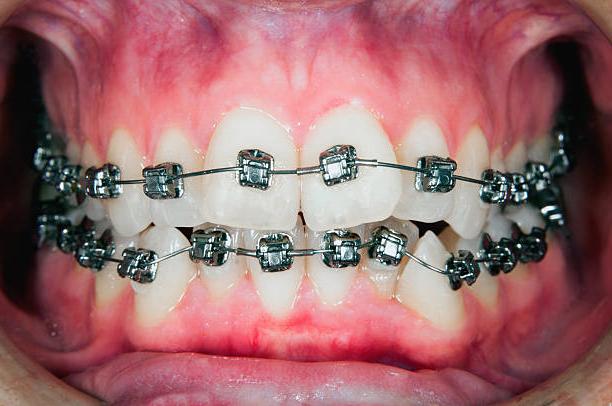
Condition: Gingivitis